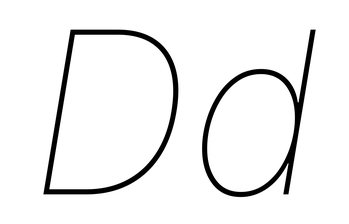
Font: Inter-Italic_Thin_Italic